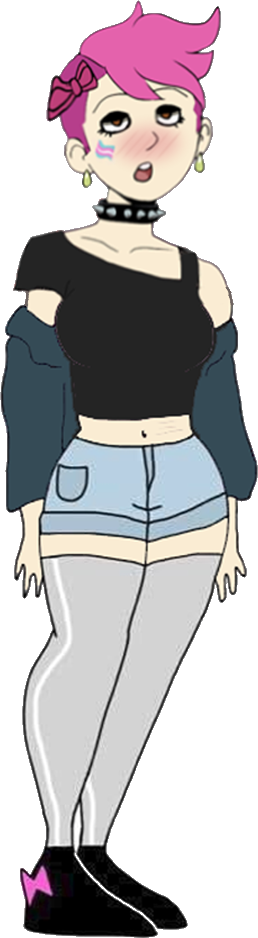
Label: 5_Ashbie_and_Enbie_Girl